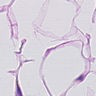
Metastatic tissue present: no